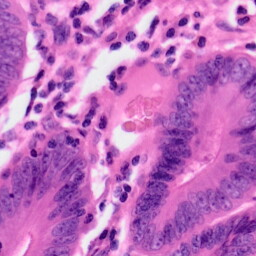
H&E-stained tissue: Colon